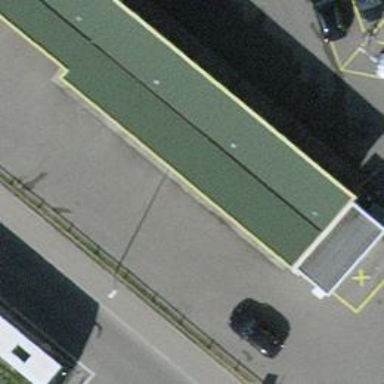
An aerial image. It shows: Car wash facility.